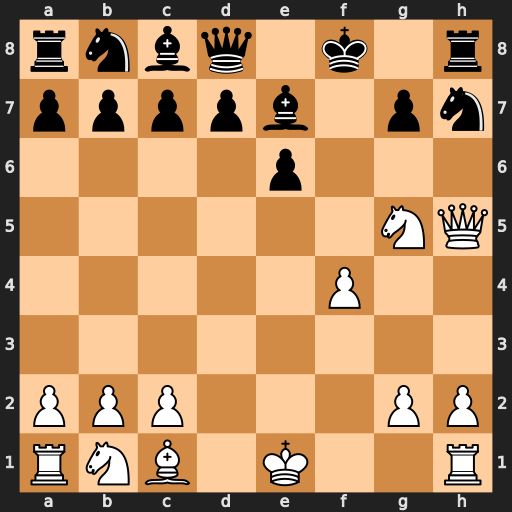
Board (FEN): rnbq1k1r/ppppb1pn/4p3/6NQ/5P2/8/PPP3PP/RNB1K2R
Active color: w
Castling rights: KQ
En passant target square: -
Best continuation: Qf7#